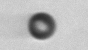
Label: bead